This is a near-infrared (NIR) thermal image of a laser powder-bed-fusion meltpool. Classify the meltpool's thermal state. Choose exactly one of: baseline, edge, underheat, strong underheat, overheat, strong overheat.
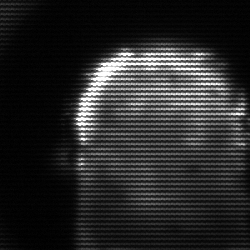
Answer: baseline